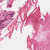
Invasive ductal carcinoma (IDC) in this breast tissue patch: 0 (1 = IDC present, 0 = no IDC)